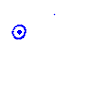
Particle: pion